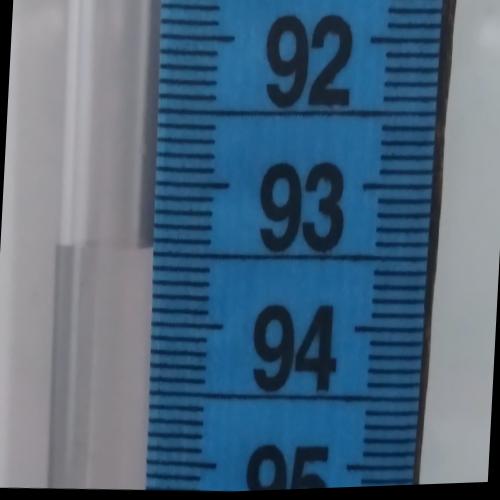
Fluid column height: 93.5 cm